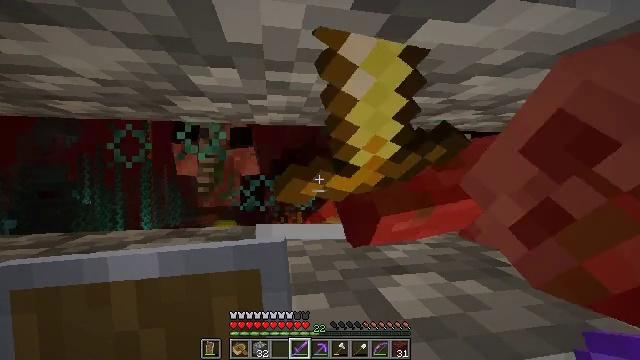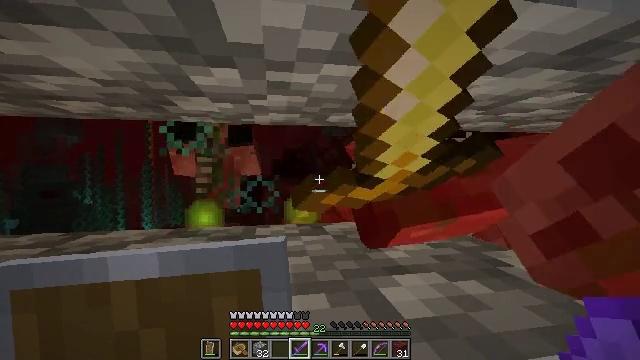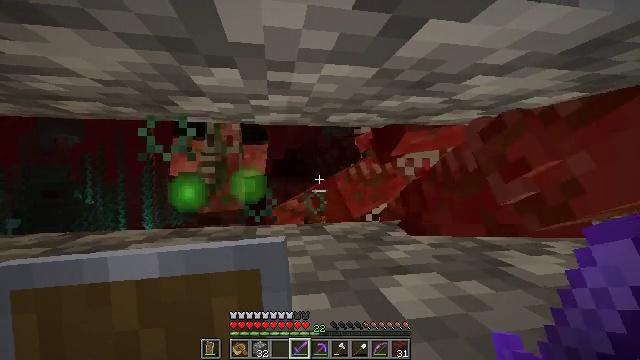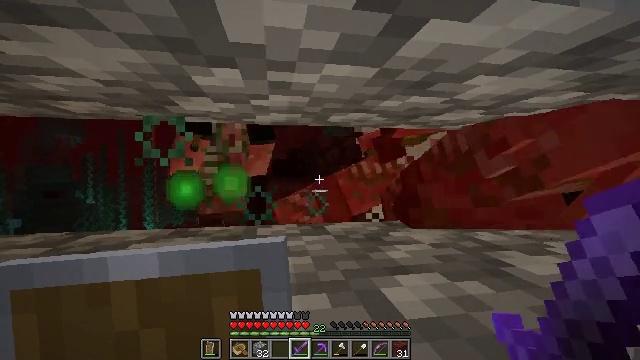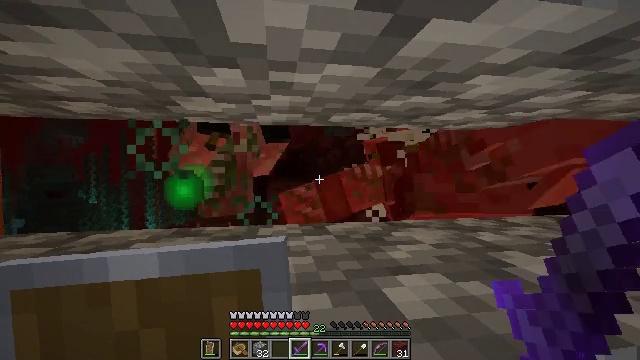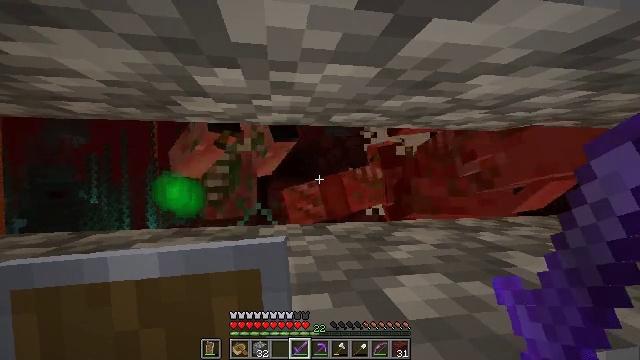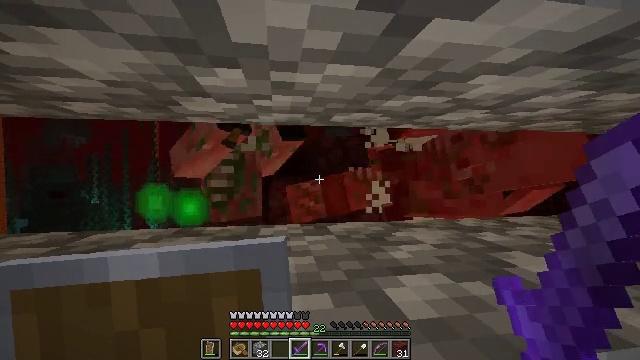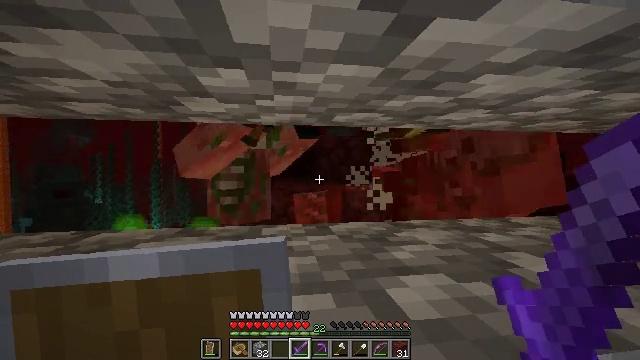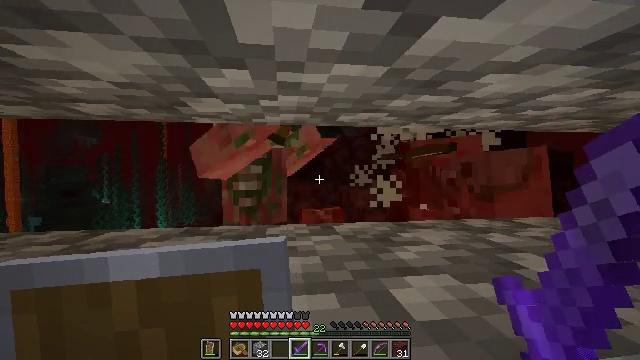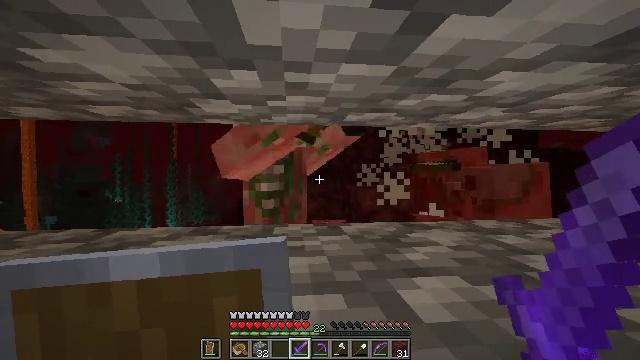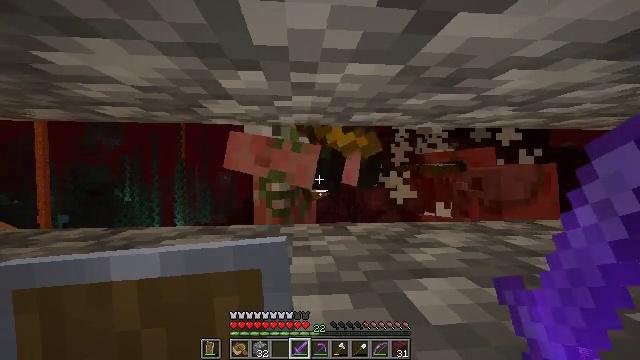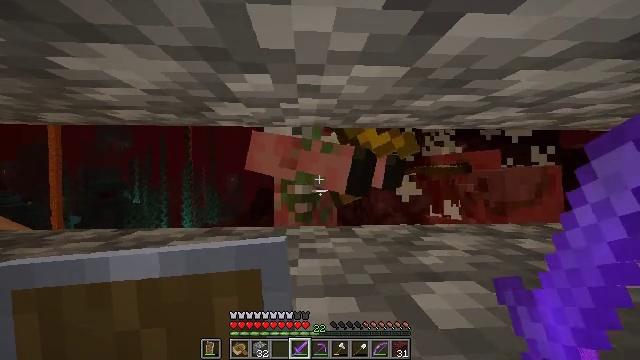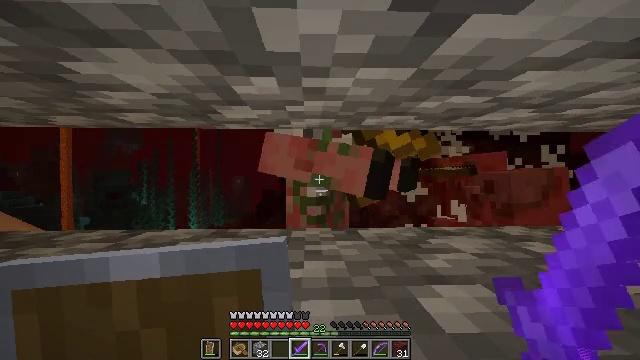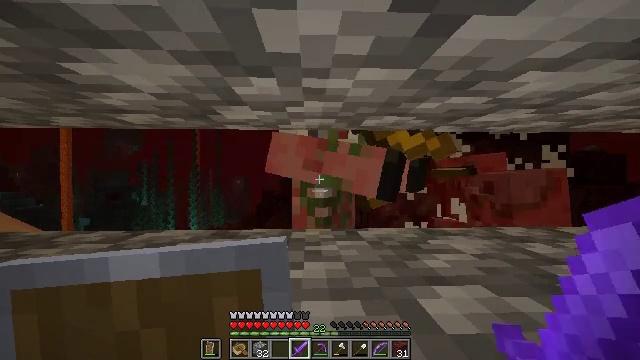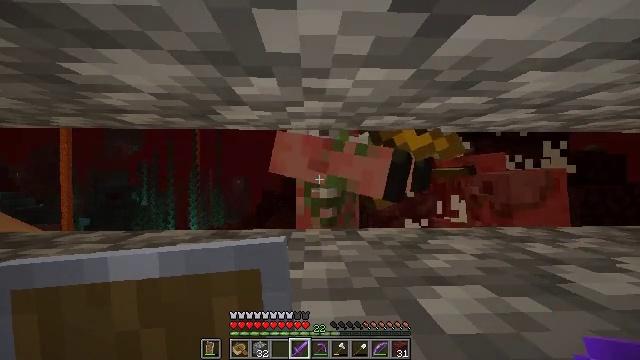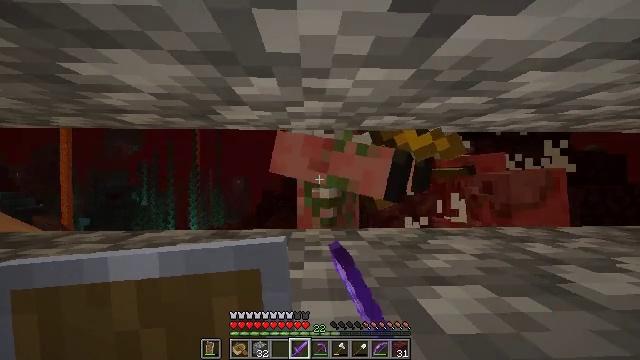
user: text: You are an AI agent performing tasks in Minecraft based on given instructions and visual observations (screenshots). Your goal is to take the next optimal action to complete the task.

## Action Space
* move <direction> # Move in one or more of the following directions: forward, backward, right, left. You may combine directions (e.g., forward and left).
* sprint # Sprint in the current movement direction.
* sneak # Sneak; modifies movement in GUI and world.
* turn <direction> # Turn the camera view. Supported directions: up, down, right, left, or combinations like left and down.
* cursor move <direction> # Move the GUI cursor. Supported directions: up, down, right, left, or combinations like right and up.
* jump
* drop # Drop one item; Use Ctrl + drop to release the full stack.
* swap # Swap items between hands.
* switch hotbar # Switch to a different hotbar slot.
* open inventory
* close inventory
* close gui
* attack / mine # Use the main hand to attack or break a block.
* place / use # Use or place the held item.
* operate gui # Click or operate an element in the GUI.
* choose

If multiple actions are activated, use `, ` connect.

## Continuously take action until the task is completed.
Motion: motion action
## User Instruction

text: Face a hostile mob.
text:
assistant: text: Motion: sneak
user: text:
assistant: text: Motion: sneak
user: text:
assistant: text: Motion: sneak
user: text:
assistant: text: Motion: sneak
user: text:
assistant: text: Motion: sneak
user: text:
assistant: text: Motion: sneak
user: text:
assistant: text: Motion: sneak
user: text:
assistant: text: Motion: sneak
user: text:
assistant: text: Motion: sneak, turn left
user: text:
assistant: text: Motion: sneak, turn left
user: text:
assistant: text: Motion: sneak, turn left
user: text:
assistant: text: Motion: sneak, turn left
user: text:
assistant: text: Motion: sneak
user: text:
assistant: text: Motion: sneak, attack / mine
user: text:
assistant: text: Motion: sneak, attack / mine
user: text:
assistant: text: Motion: sneak, attack / mine
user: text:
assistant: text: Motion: sneak
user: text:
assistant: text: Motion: sneak
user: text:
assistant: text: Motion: sneak